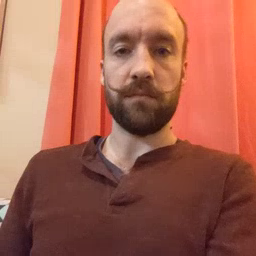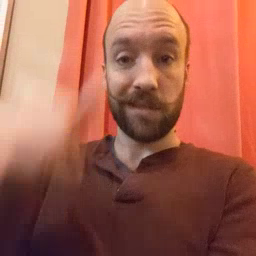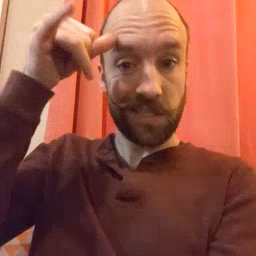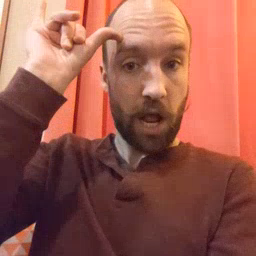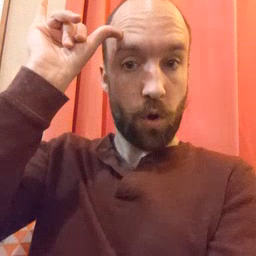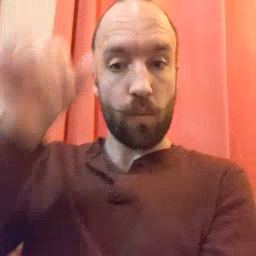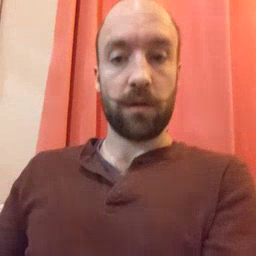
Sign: cow